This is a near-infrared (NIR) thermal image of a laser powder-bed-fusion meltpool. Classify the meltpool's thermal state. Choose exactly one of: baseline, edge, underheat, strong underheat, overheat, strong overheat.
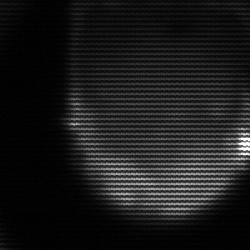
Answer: edge